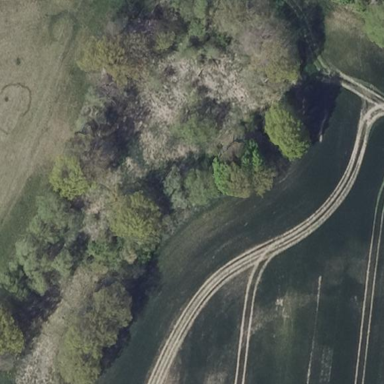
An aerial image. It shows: Broadleaved woodland area.